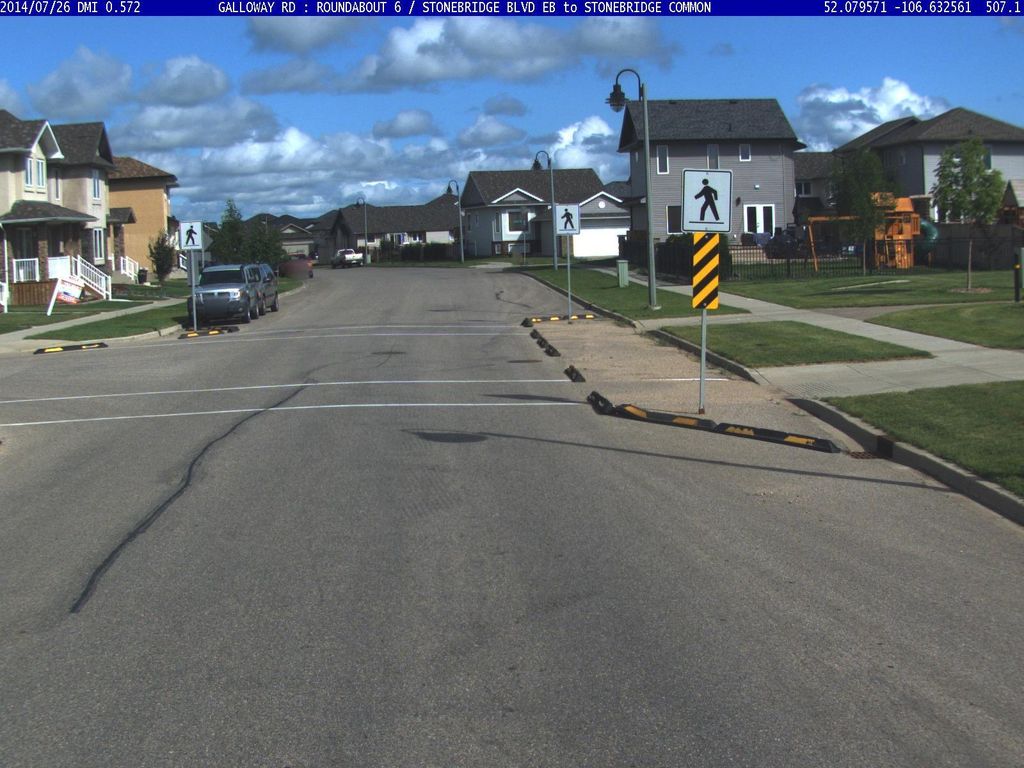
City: saskatoon